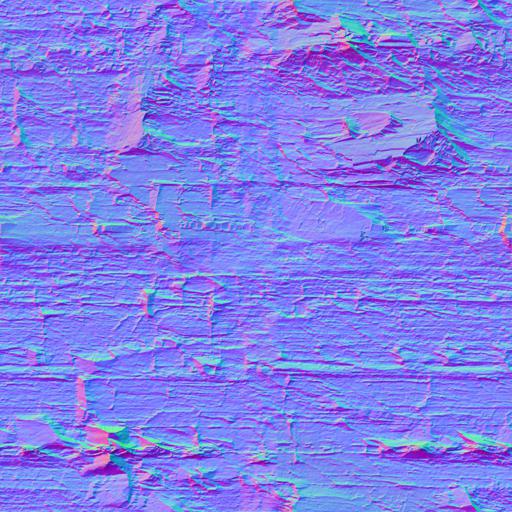
cliff rock rocks stone wall